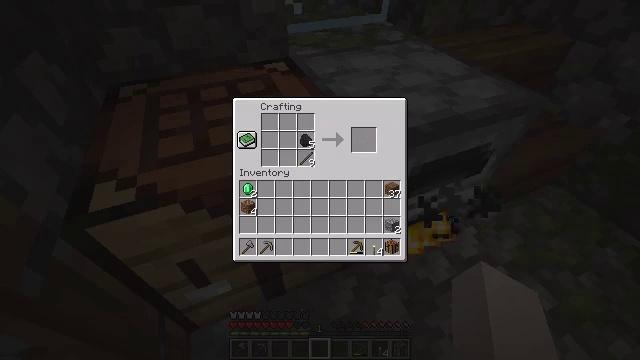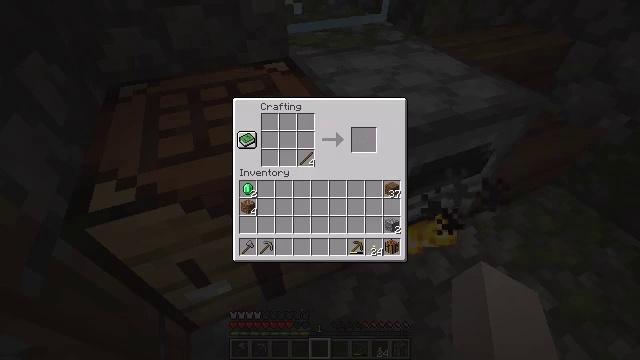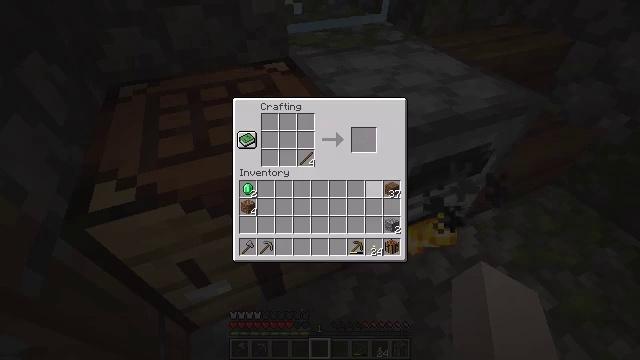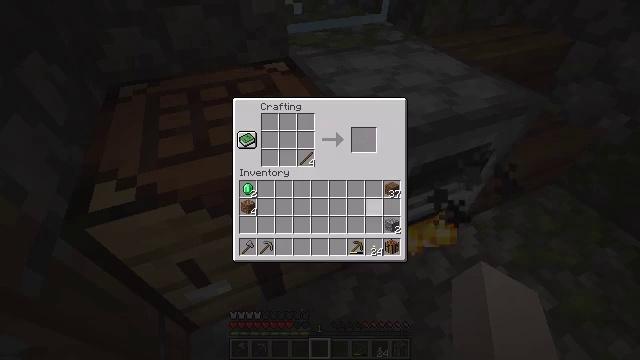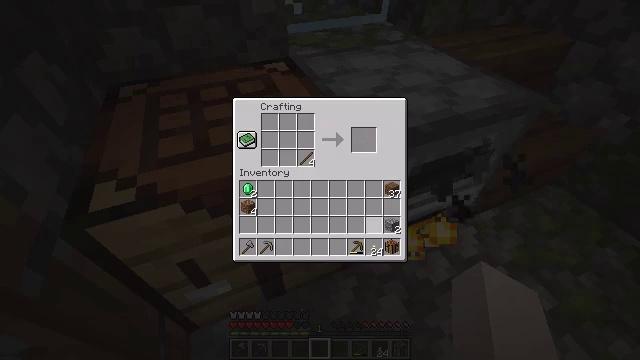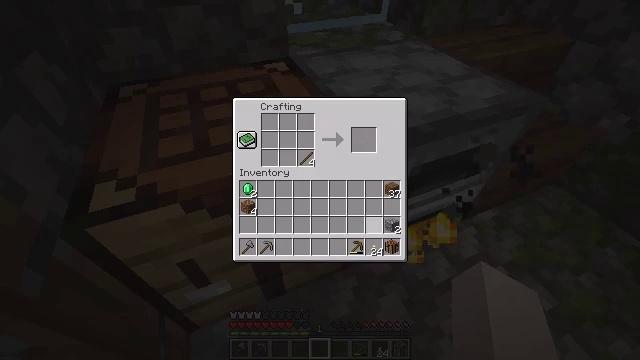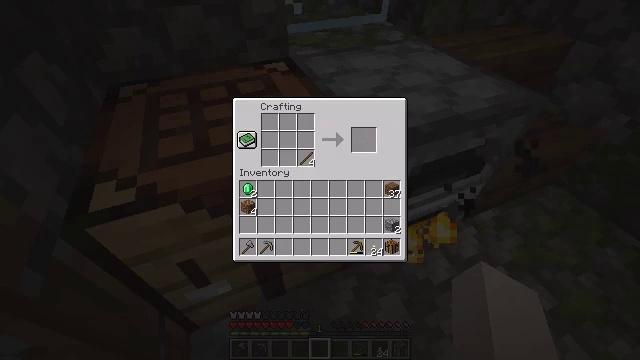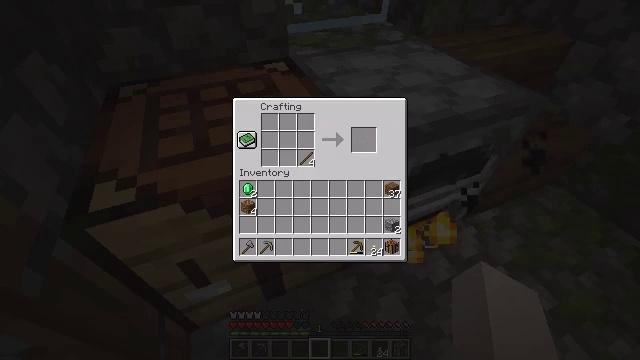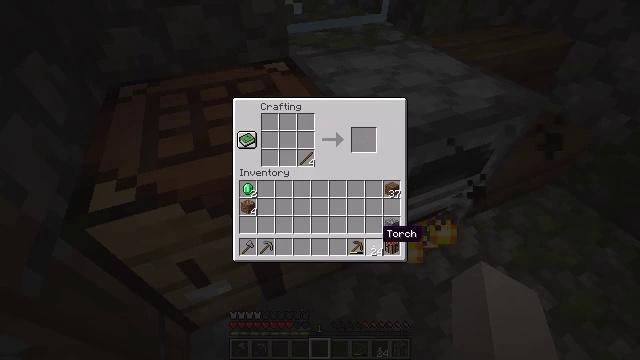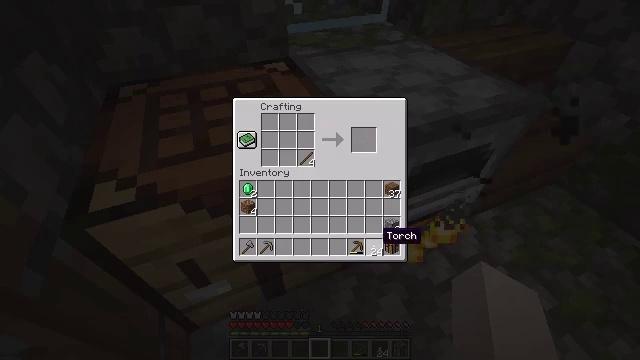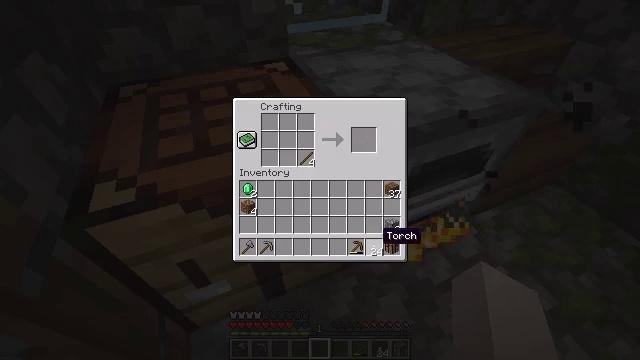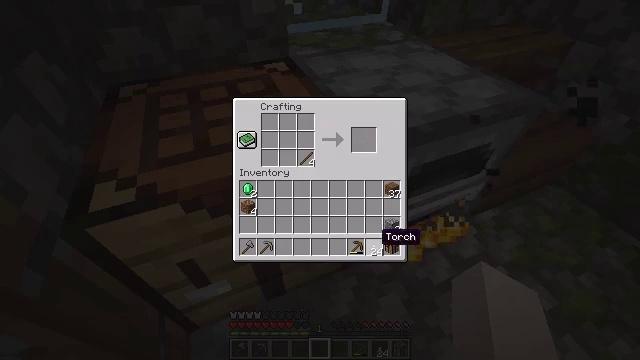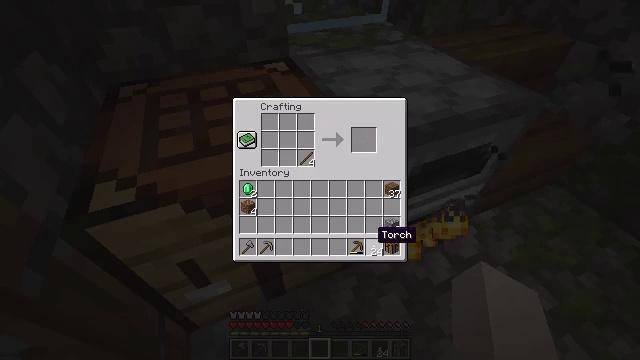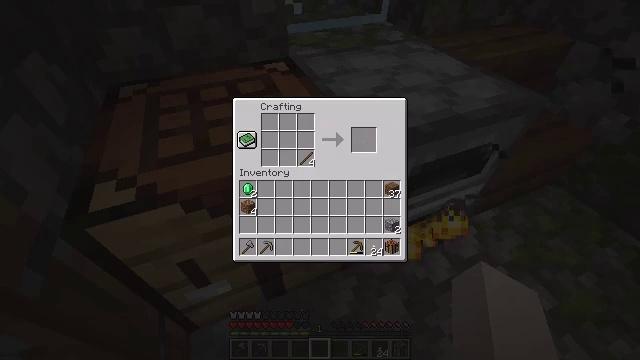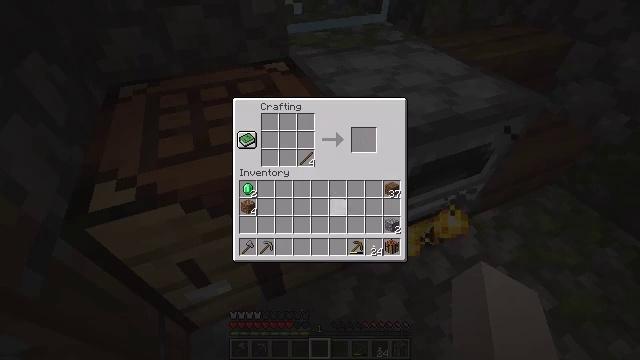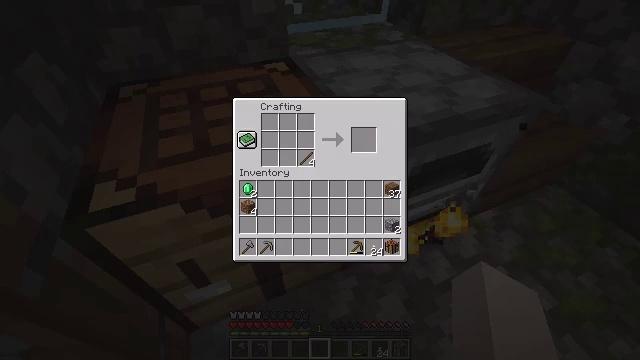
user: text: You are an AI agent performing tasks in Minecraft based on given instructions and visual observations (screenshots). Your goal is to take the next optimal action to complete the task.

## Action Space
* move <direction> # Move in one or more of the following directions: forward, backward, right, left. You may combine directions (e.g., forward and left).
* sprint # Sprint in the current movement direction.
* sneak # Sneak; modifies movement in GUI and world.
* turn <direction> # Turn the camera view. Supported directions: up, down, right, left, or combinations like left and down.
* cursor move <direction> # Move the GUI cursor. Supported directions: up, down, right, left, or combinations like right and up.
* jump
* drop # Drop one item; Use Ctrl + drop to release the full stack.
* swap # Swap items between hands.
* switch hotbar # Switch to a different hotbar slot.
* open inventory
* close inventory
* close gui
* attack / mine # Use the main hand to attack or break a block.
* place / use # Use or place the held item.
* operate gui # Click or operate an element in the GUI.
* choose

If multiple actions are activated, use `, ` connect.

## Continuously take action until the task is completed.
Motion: motion action
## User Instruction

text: craft item air
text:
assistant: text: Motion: sneak, cursor move down, open gui
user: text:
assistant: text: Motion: sneak, cursor move down
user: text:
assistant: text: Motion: sneak, cursor move down
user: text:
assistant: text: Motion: cursor move down
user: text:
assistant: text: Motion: cursor move down
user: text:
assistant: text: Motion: no_op
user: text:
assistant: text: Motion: no_op
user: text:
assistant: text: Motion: no_op
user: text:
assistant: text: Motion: no_op
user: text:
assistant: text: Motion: no_op
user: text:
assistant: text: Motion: no_op
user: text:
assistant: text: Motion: no_op
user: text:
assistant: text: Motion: cursor move up
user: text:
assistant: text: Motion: cursor move left and up
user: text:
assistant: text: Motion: cursor move left and up
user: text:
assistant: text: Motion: no_op
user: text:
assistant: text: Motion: cursor move up
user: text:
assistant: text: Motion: no_op
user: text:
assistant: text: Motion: no_op
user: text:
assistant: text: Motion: sneak, cursor move right
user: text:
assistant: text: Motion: sneak
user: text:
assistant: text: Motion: sneak
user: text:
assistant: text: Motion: sneak
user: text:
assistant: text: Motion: sneak, operate gui
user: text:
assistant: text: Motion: sneak, operate gui
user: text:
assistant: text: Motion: sneak
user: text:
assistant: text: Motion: sneak, cursor move right and down
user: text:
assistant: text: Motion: cursor move down
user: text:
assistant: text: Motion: cursor move down
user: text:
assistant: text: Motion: no_op